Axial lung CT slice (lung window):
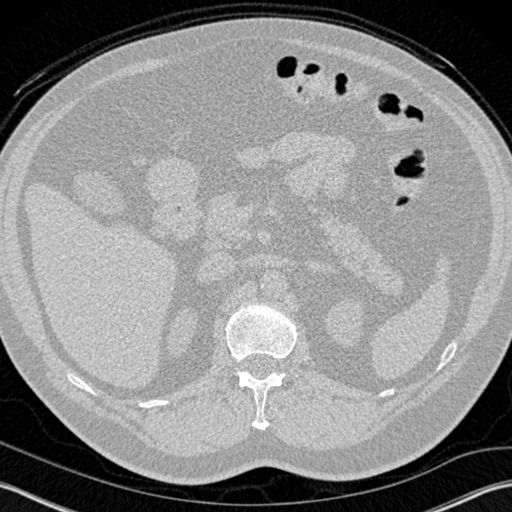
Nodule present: no